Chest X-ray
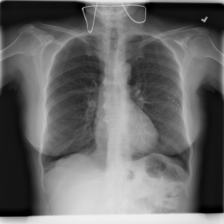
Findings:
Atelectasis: negative
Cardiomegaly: negative
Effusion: negative
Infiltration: negative
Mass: negative
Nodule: negative
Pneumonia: negative
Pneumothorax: negative
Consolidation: negative
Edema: negative
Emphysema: negative
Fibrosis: negative
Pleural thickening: negative
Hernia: negative